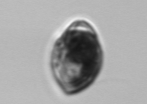
Label: Amphidinium